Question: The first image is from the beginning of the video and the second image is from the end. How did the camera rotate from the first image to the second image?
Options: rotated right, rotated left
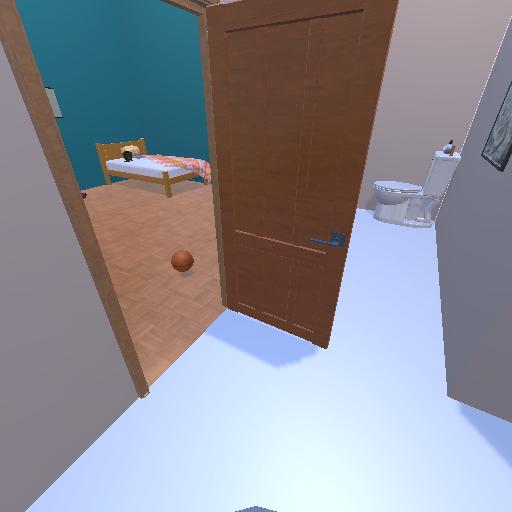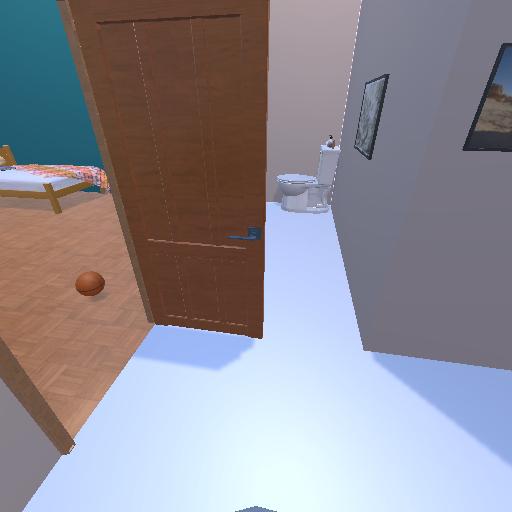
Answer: rotated right